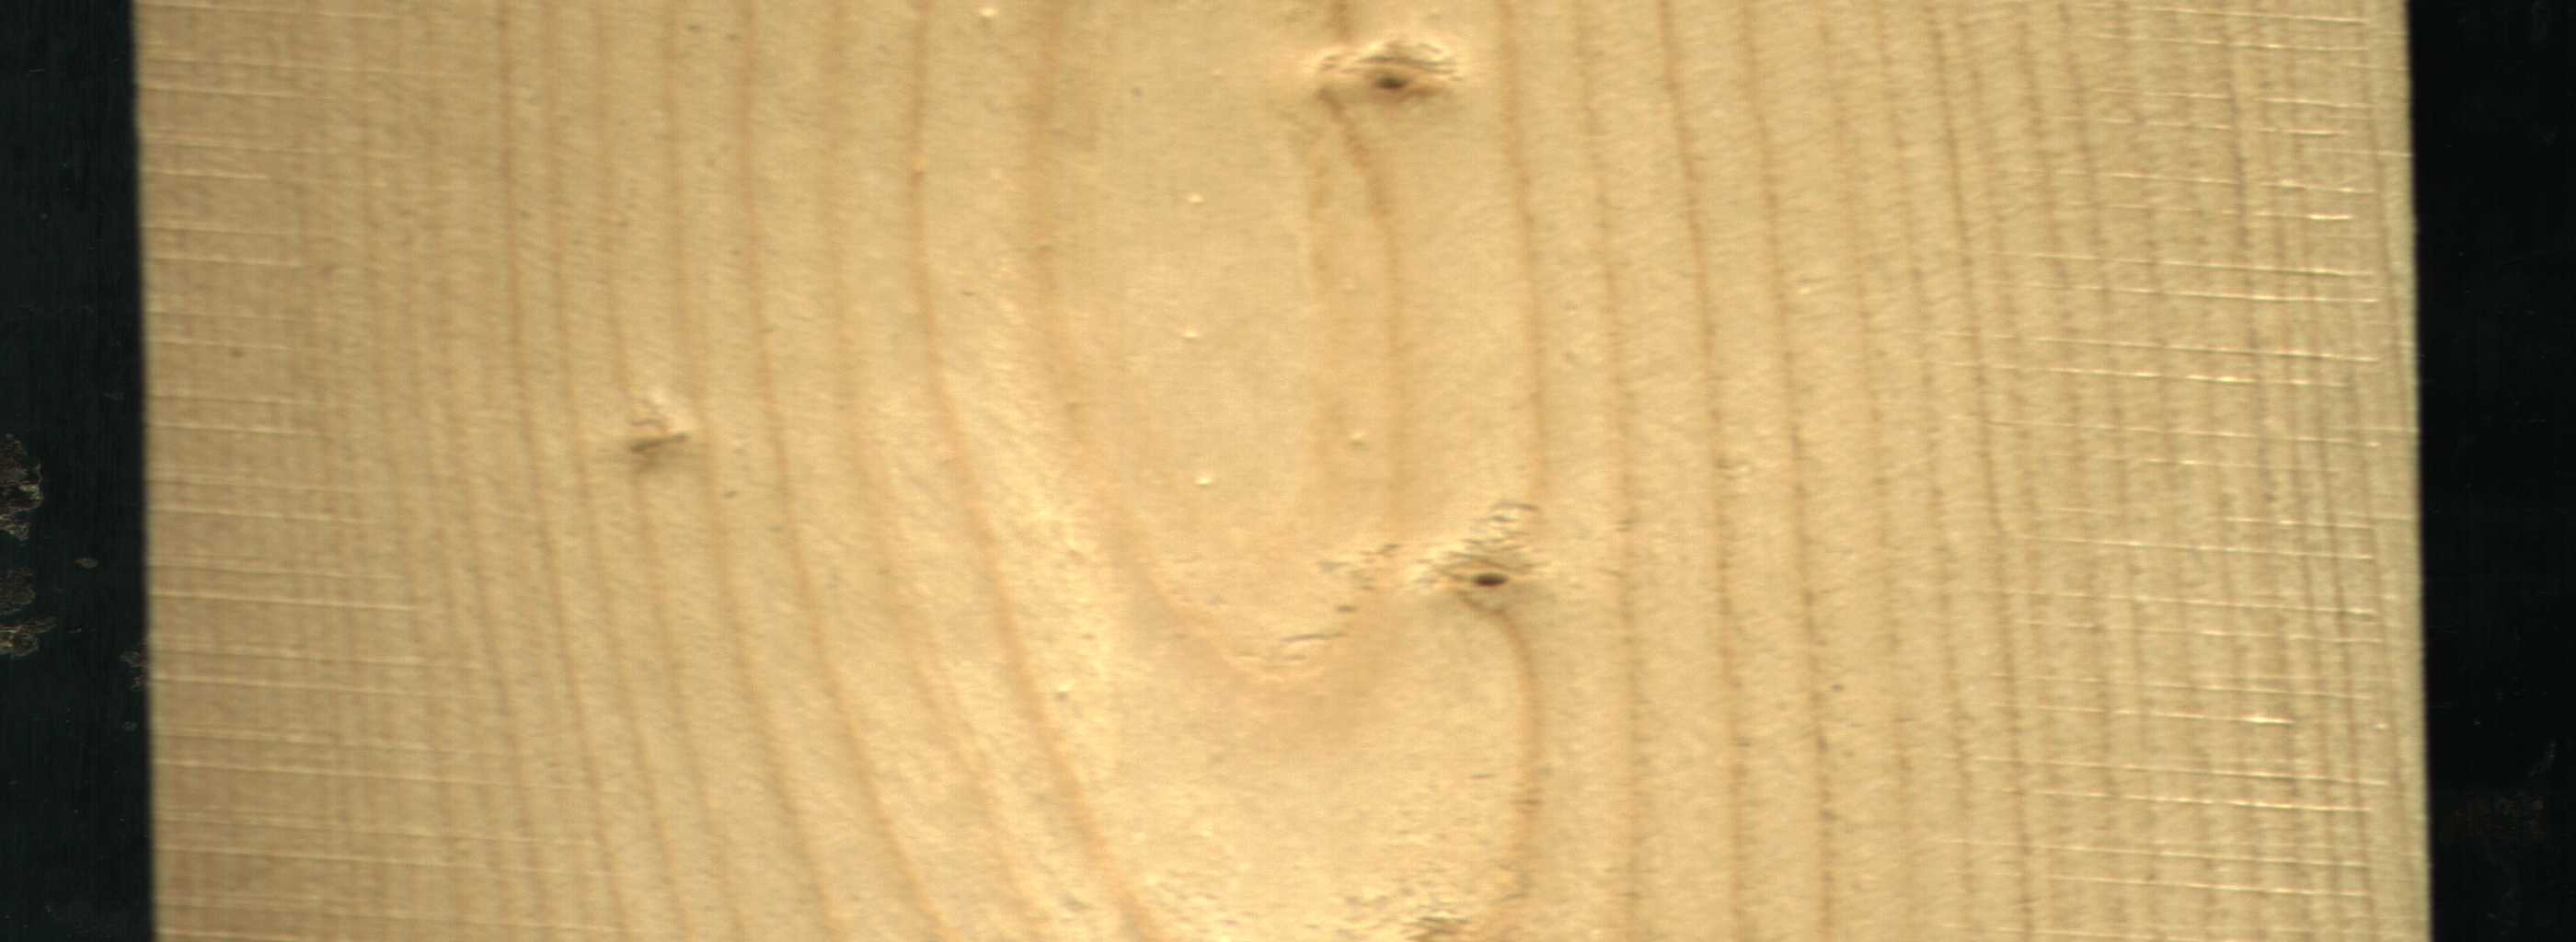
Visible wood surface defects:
Live_Knot
Live_Knot